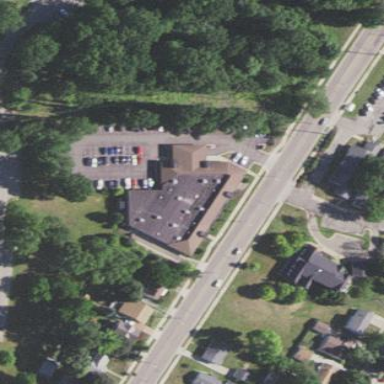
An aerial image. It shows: Office building.